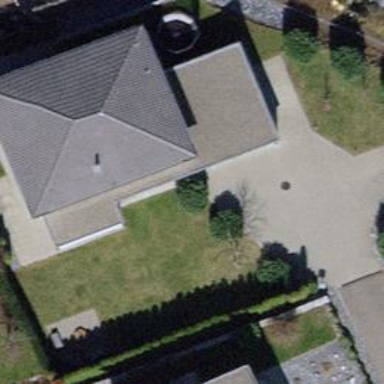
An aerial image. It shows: Garage.